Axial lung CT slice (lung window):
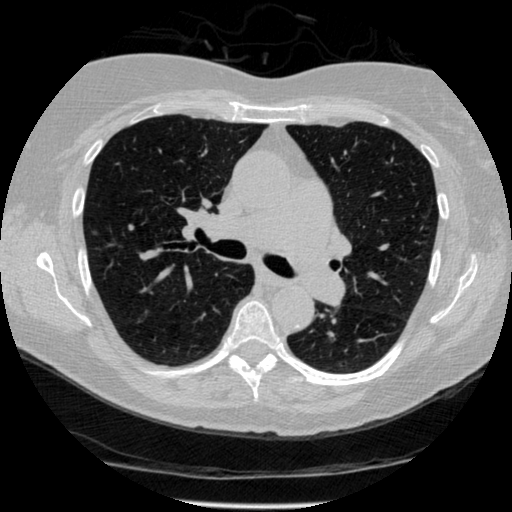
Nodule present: no